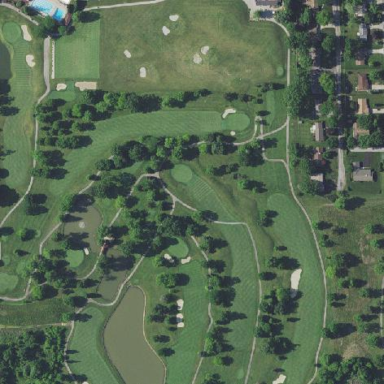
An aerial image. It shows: Golf course surrounded by greenery.